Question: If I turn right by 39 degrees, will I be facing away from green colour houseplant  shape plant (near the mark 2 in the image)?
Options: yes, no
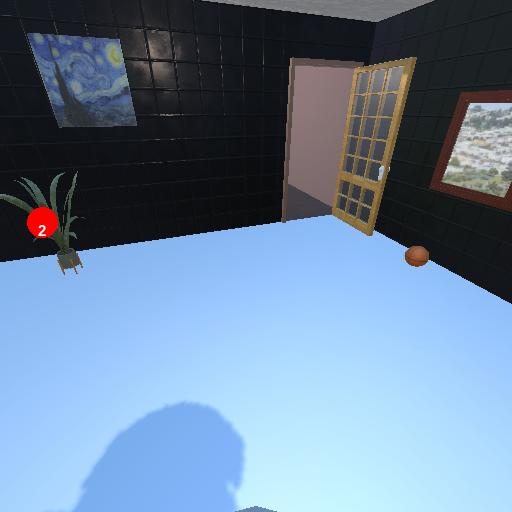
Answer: yes